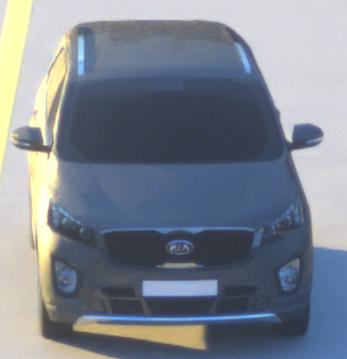
Make: KIA
Model: Sorento 2.2 CRDi
Detailed model: Sorento (UM)
Model produced from: 2015/03
Model produced until: 2017/10
Doors: 5
Color: gray
Road condition: dry road
Daytime: sunrise or sunset
Contrast: medium contrast